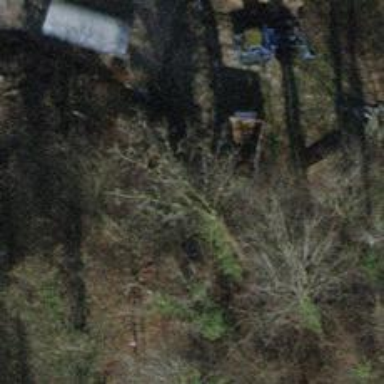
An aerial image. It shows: Culvert tunnel.